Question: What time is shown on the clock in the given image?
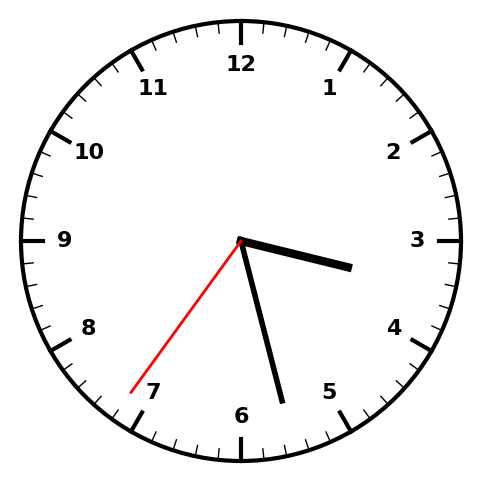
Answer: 03:27:36